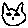
Label: cat